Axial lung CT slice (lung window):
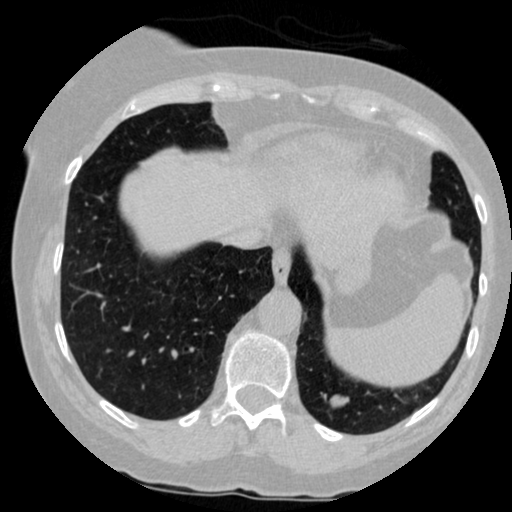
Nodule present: yes
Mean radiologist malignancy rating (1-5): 3.75